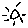
Label: sun